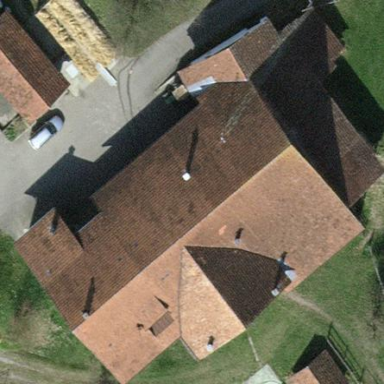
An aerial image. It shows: Gabled roof farm building.